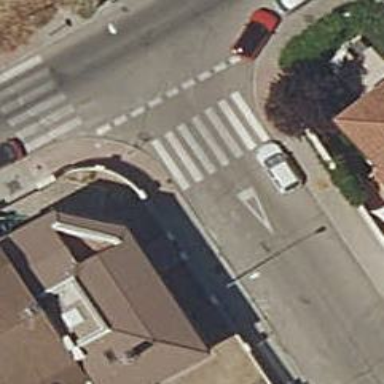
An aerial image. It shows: Pedestrian crossing with zebra markings on footway.